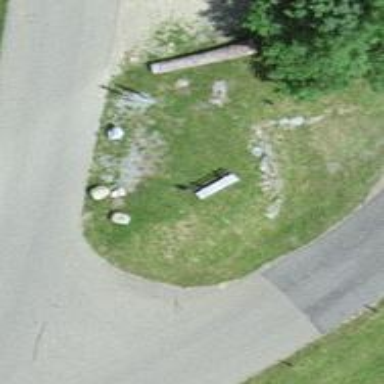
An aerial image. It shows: Bench for seating.